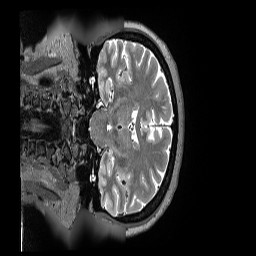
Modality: T2w
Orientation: coronal
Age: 68
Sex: female